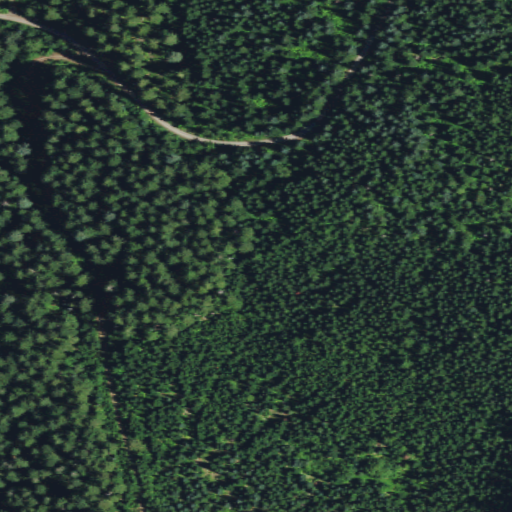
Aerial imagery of plain(s) in Washington named Two Times Four Prairie containing evergreen forest, low intensity development, open development, grassland, and medium intensity development